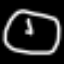
Label: clock